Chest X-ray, PA view. Patient: 3 years old, sex M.
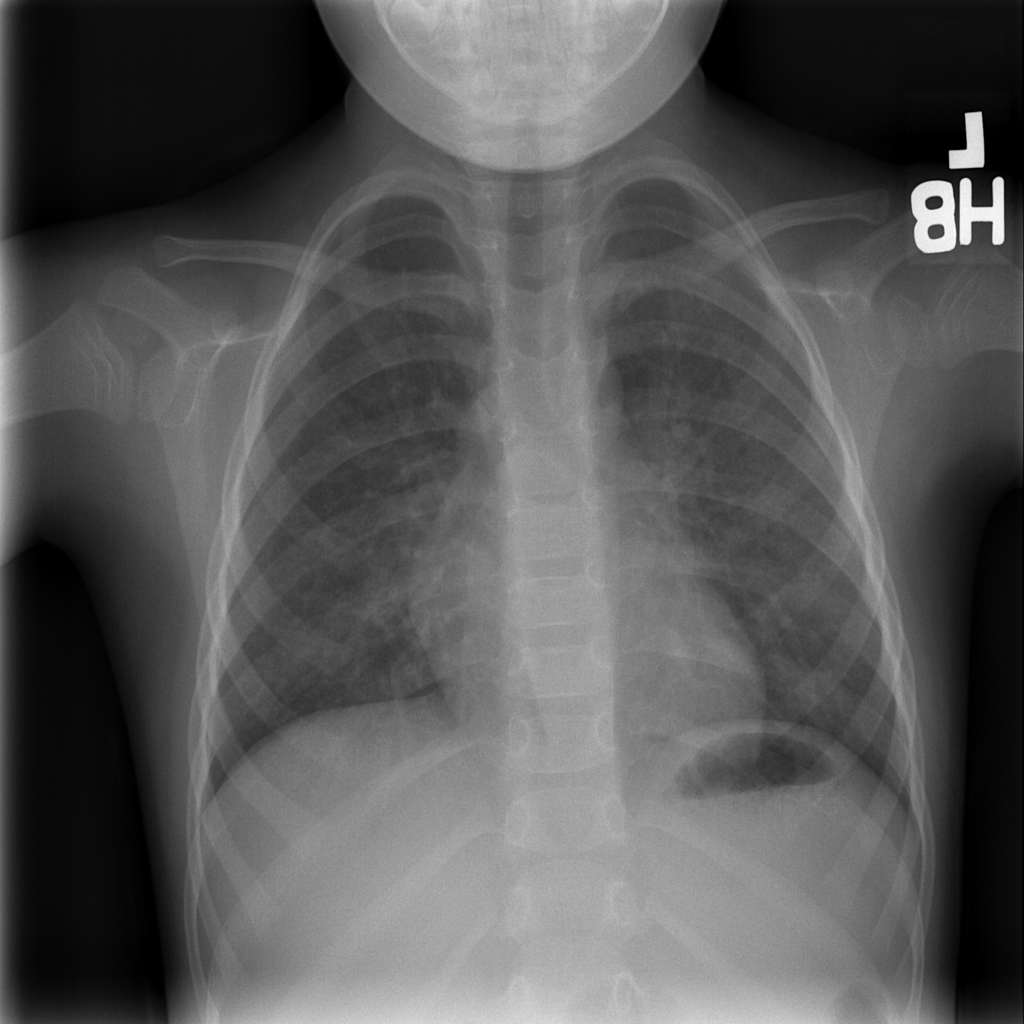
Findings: No Finding